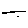
Label: line